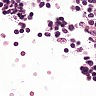
Metastatic tissue present: no